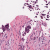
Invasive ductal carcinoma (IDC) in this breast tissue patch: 0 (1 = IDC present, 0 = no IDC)